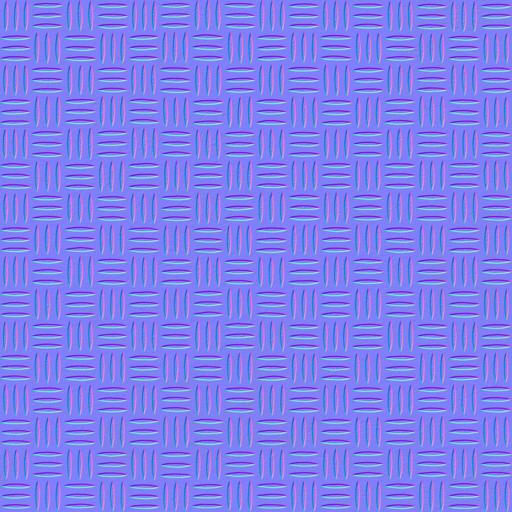
diamond plate floor industrial metal pattern steel